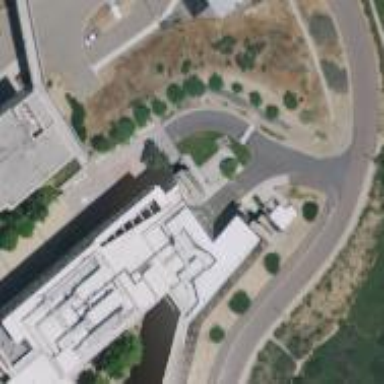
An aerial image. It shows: View of university building.